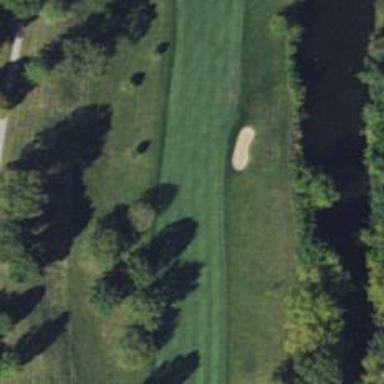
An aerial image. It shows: Golf hole.